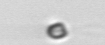
Label: flagellate